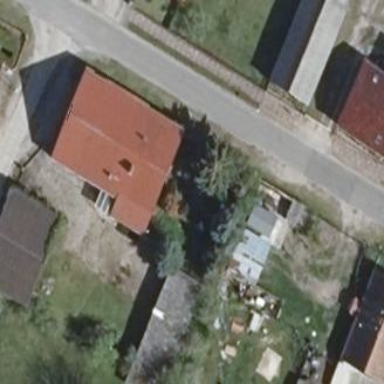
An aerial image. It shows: Gabled house with red roof. The roof is oriented along the house.